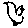
Label: bird